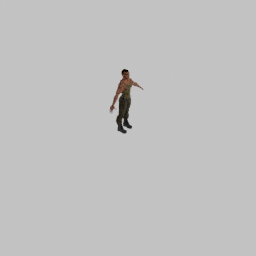
Label: people